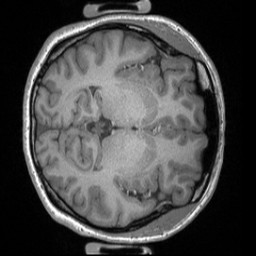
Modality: T1w
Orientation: axial